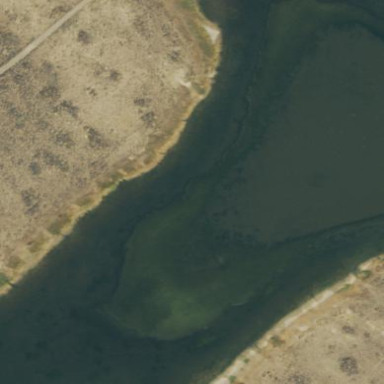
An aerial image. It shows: Natural reservoir of water.